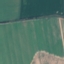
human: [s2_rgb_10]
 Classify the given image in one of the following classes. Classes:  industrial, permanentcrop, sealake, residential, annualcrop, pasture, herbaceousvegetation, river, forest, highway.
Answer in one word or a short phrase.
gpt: AnnualCrop